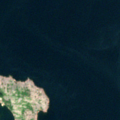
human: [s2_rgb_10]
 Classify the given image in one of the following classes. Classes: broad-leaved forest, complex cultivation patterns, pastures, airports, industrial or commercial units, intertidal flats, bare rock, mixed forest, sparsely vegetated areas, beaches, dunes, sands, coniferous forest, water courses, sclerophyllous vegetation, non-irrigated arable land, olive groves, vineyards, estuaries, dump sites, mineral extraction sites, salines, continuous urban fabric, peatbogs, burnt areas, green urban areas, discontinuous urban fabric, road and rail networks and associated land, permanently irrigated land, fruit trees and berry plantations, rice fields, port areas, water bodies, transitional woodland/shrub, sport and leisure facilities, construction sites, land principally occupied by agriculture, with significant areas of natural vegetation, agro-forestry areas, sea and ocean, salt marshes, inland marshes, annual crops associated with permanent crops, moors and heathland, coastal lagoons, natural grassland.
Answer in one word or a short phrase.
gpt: bare rock, sea and ocean